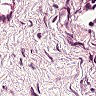
Metastatic tissue present: no